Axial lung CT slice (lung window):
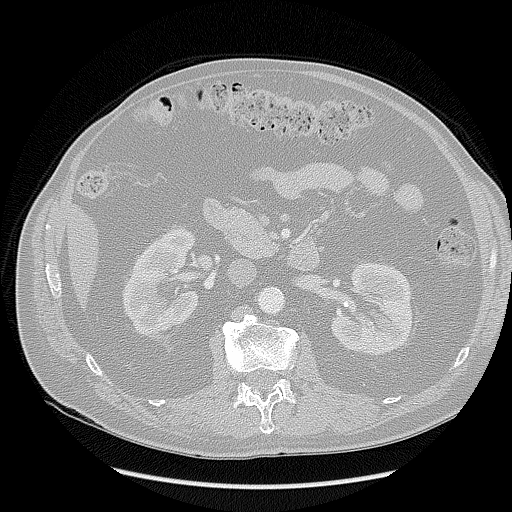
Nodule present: no